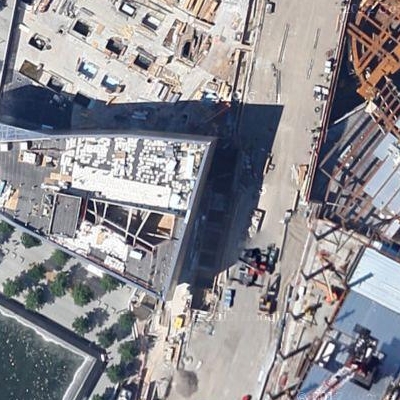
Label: Industry